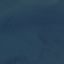
Land use / land cover: SeaLake